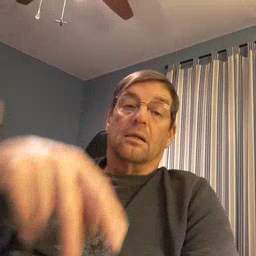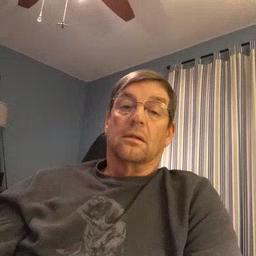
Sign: dance